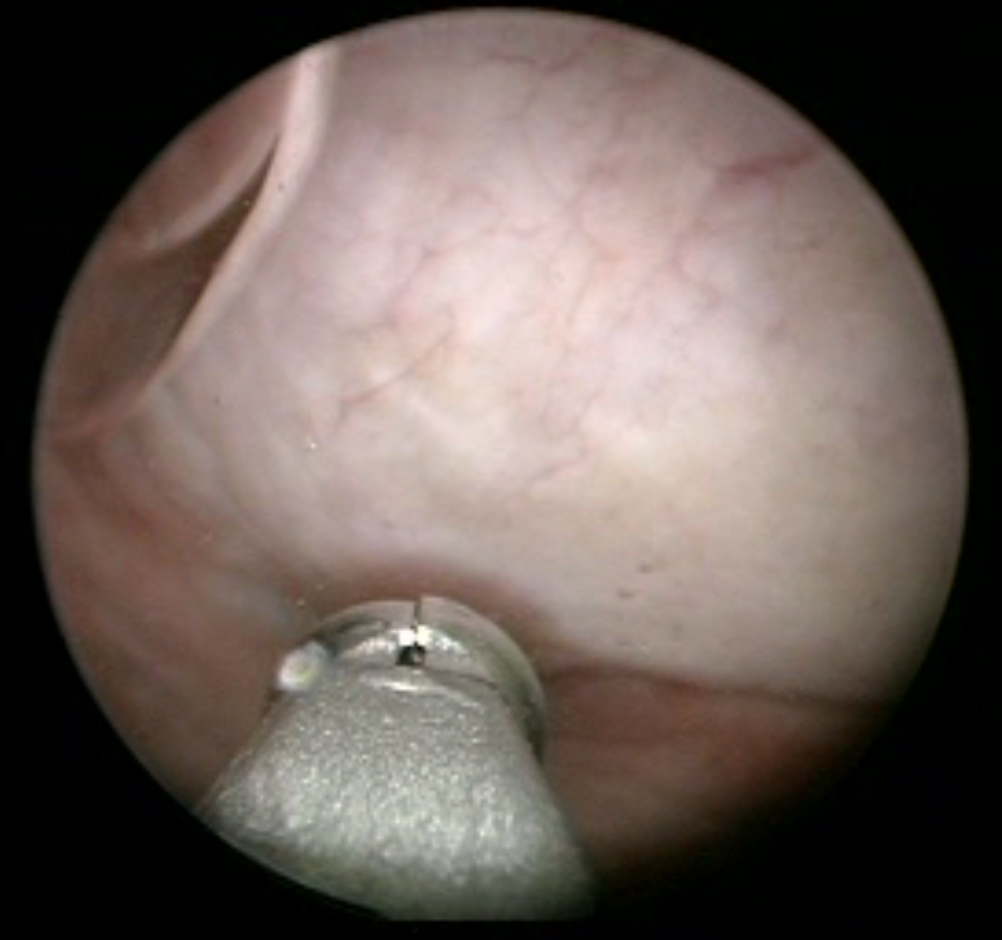
Modality: WLC
Class: Foreign bodies
Subclass: BiopsyForcep
Lesion: L0
Bladder cancer association: No